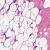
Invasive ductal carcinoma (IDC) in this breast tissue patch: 0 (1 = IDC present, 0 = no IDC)